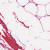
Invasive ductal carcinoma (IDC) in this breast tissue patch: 0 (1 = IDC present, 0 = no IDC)